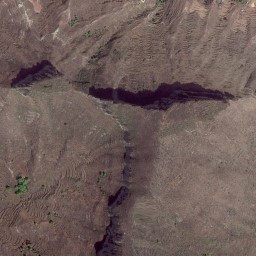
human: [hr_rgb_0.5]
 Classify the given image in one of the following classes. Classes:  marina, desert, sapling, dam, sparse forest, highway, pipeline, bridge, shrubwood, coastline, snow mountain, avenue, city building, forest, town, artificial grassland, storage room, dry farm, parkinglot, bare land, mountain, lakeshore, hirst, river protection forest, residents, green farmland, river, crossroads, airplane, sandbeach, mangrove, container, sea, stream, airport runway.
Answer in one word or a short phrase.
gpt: mountain